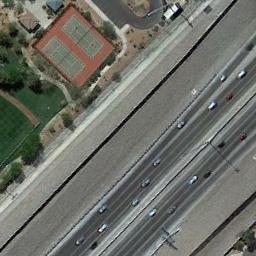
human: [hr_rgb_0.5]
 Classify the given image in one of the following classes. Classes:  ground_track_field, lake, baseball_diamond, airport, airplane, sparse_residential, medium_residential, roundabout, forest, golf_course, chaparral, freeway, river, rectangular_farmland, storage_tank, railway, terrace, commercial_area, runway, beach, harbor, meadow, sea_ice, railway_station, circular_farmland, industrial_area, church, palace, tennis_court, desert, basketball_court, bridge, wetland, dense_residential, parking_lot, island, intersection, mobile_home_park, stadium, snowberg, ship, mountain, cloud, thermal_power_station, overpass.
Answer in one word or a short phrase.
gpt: tennis_court